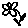
Label: flower